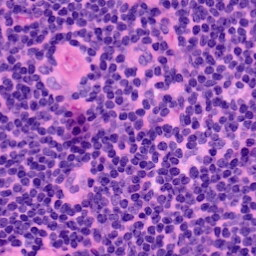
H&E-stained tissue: LymphNode